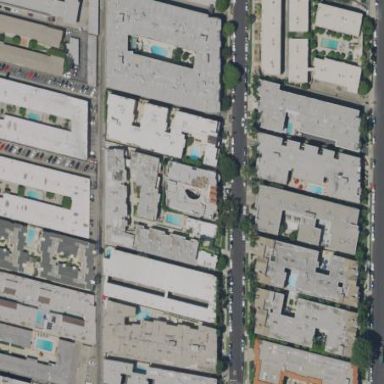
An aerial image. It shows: View of apartment building.